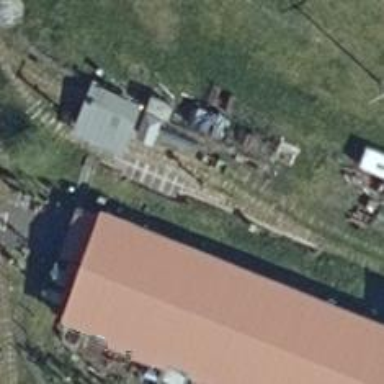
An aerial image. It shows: Narrow-gauge railway siding.